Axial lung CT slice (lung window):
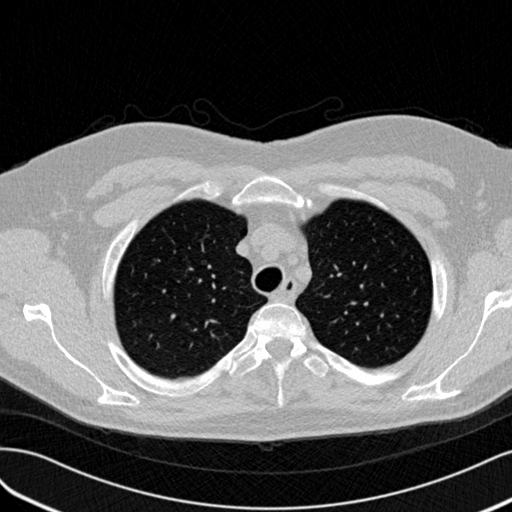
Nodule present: no